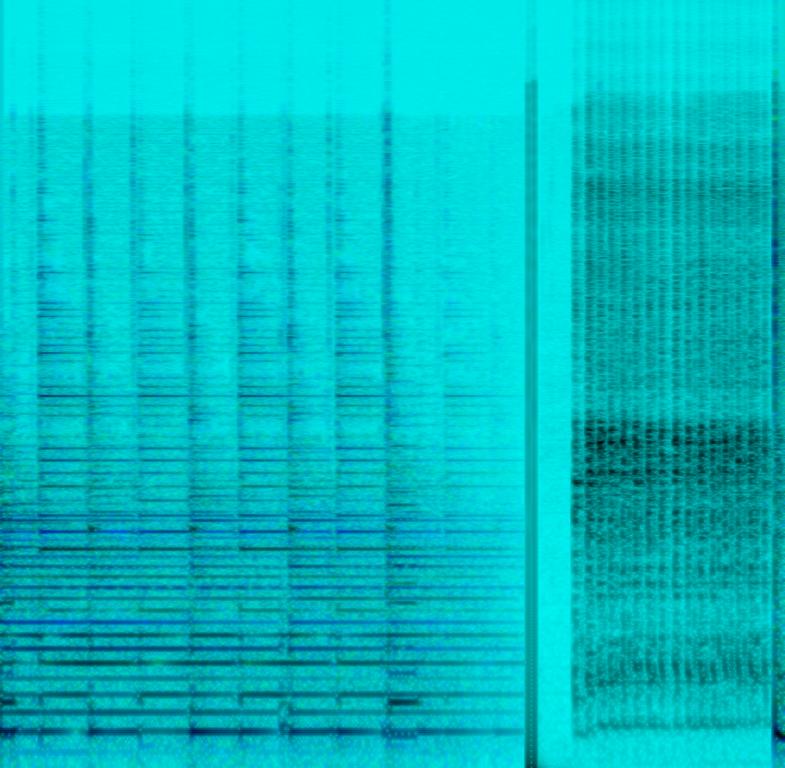
The low quality recording features a quacking ducks sound effects as an intro, after which comes a manically played drum roll that includes snares and toms, leading into the wide electric guitars, punchy kick, energetic crash cymbal, shimmering hi hats and fat bass guitar. At the very beginning, there is a short audio crackle that makes this recording's quality low.